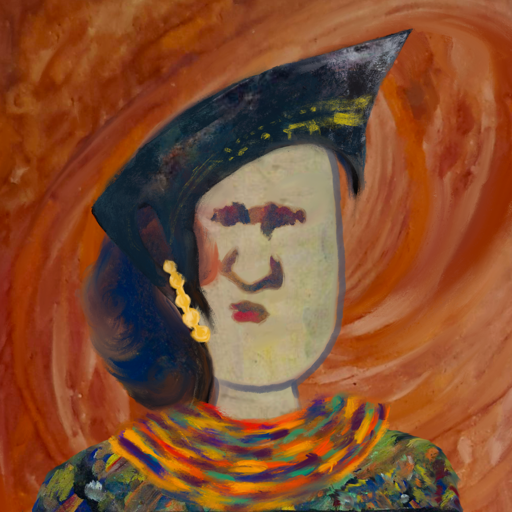
Background: Pious_Lady, Head And Neck Front: Hill_Girl, Face Front: In_The_Sun, Bust: An_Impression, Hair Front: Mother_And_Son_Son, Head Accessory: Irani, Second Necklace: An_Impression_2, Necklace: Blank, Baby: Blank